Квадратная рамка, составленная из четырех одинаковых шарнирно скрепленных невесомых стержней длиной $a$ каждый, подвешена за один из углов (см. рис.). К углам рамки прикреплены четыре одинаковые невесомые пружины жесткостью $k$, скрепленные друг с другом. В исходном состоянии пружины не деформированы. К нижнему углу рамки подвешивают груз массой $m$.
Определите угол между стержнями в точке подвеса рамки при условии ее равновесия.
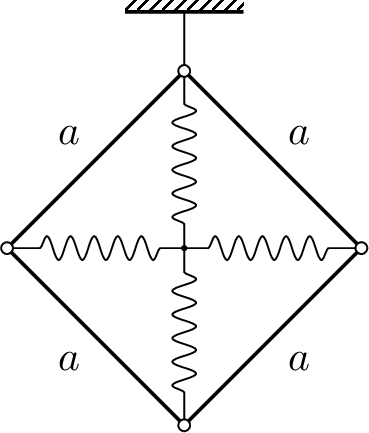
Ответ: $$\alpha=\operatorname{arcctg}\left[\frac{mg\sqrt2}{ka}+1\right]$$
Темы:
T, Механика, Статика, Всероссийские, Пружина